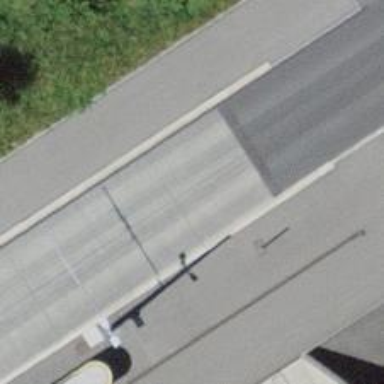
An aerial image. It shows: Trolleybus stop position for public transport.